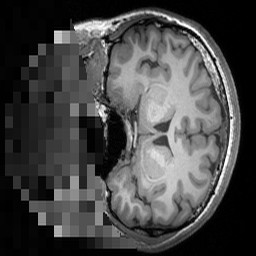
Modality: T1w
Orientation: coronal
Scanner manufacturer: siemens
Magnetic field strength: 3 T
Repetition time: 1.5 s
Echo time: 0.00291 s